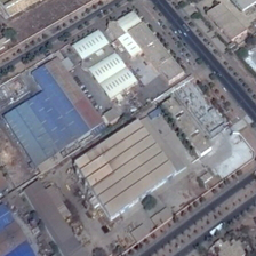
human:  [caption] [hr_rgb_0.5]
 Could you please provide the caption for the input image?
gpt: here lies a rectangular industrial area surrounded by straight roads .

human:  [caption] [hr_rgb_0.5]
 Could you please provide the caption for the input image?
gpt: the square industrial contains brown and blue warehouses .

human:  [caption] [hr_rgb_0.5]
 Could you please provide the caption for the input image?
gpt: Some square factory buildings are located on these blocks where the wood lines are planted along the way.

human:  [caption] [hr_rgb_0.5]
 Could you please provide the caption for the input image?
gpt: Some square factories are located in these blocks, with rows of trees along the road.

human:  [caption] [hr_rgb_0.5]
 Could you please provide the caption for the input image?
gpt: several industrial buildings are near a road with some trees in two sides .